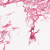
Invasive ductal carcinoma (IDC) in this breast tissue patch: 0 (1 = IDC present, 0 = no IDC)